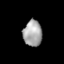
Tissue: lung
Cell type: Myeloid cells
Senescence score: 0.2299
Nuclear area (px): 481
Mean DAPI intensity: 163.9